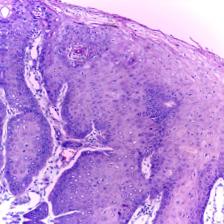
Diagnosis: OSCC